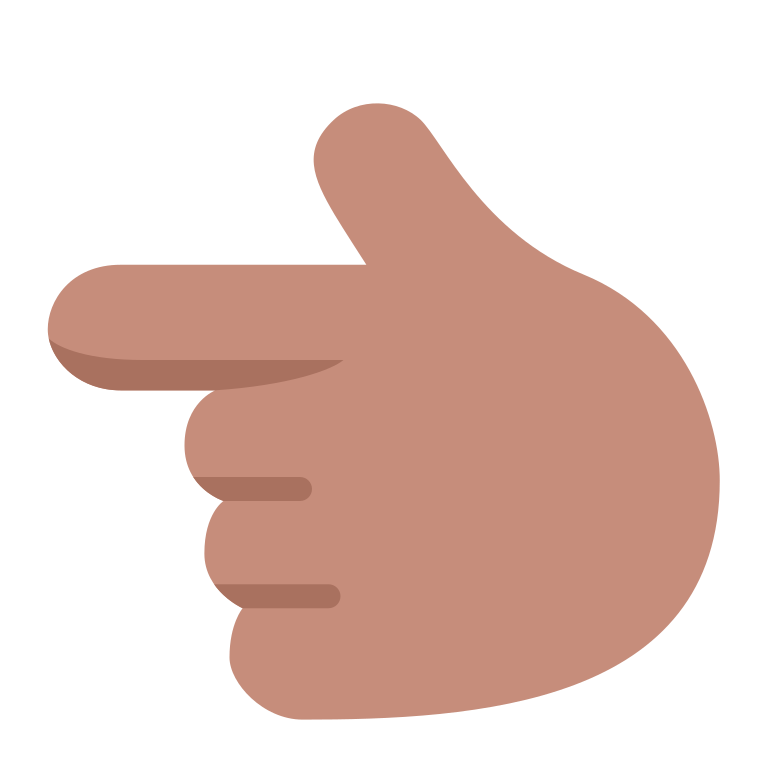
backhand index pointing left flat